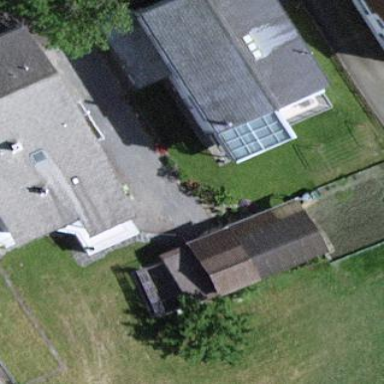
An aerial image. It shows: Semidetached house.